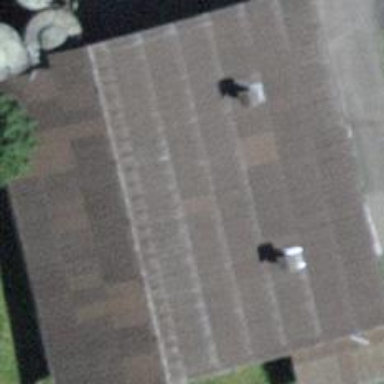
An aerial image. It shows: Barn.